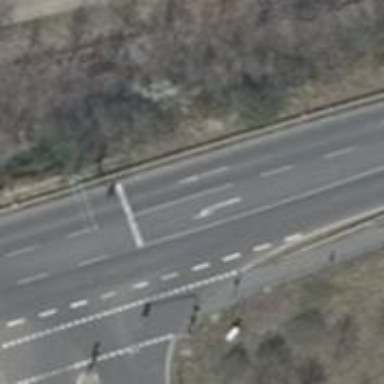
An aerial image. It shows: Road with traffic signals.